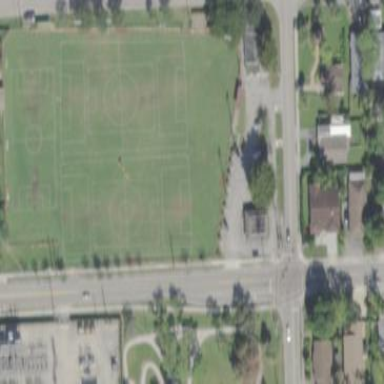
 suitable for baseball and basketball sports."